Chest X-ray:
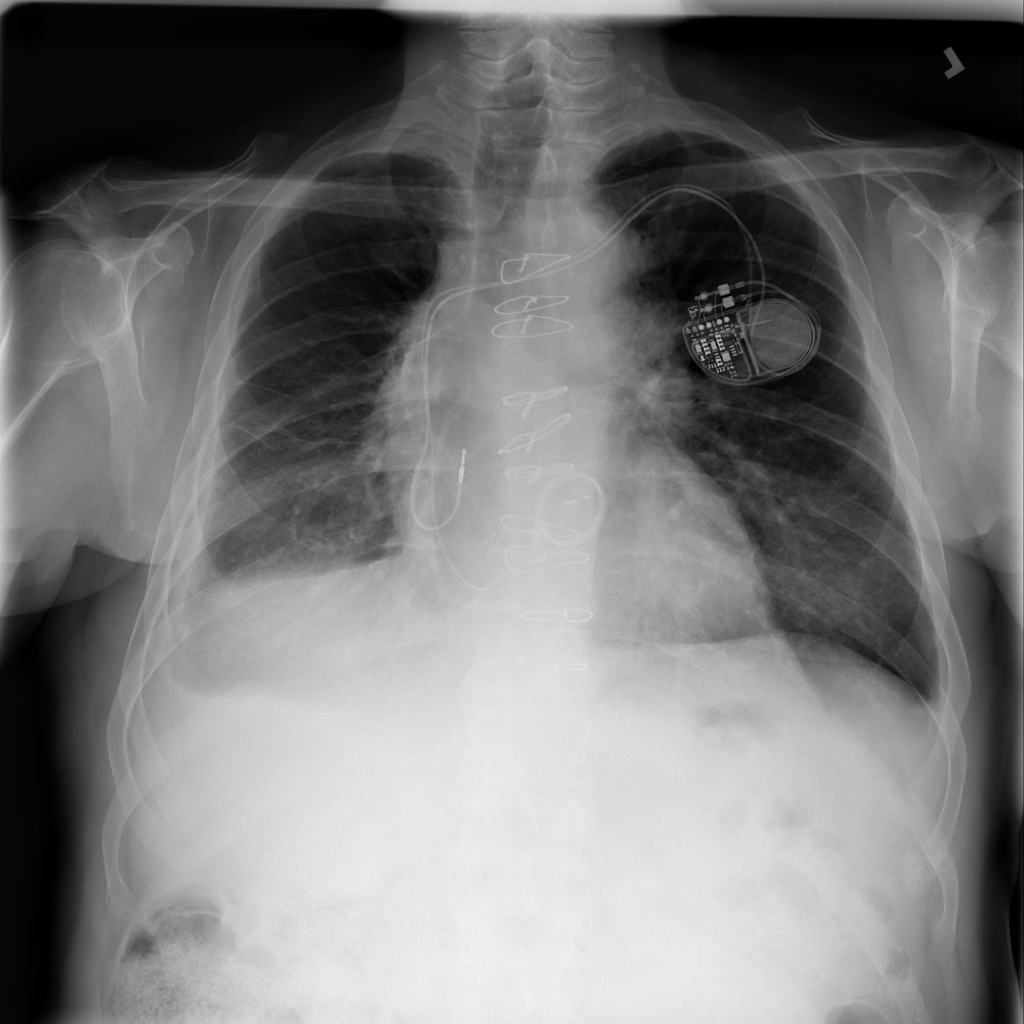
Findings: Effusion, Fibrosis, Consolidation
No abnormal finding: no